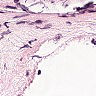
Metastatic tissue present: no